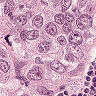
Metastatic tissue present: yes